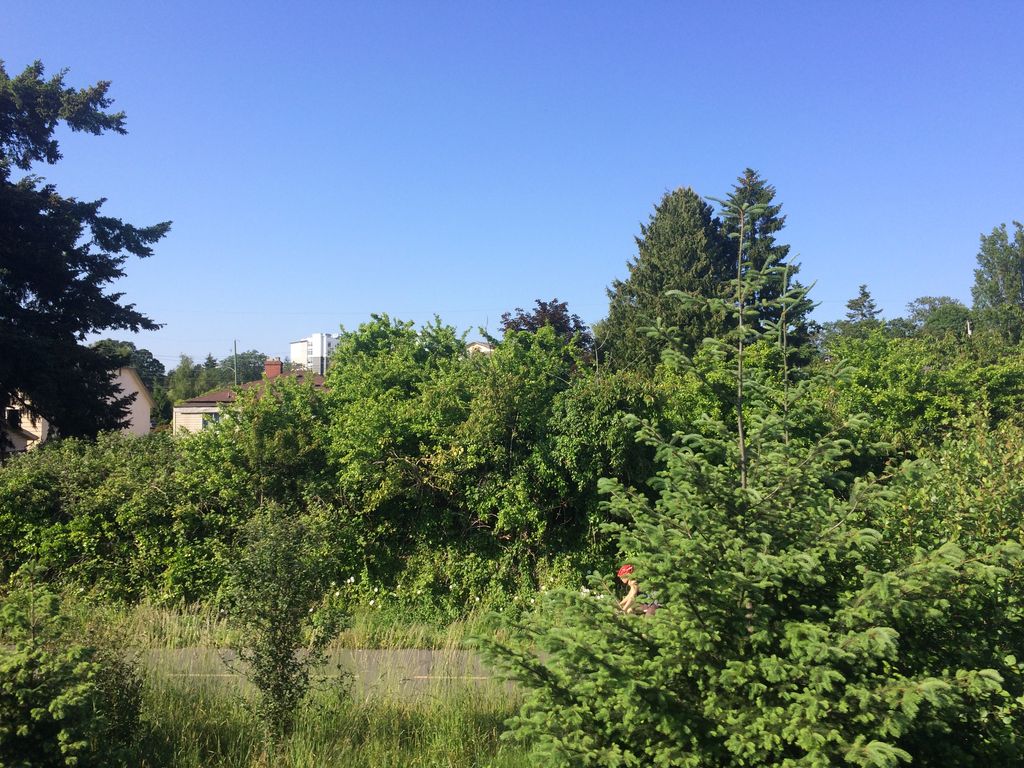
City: victoria